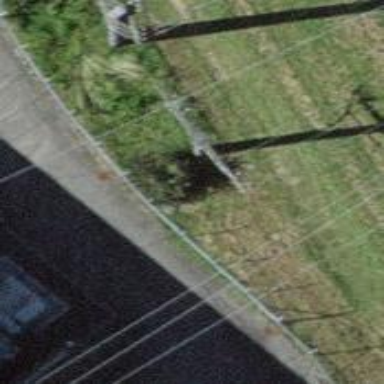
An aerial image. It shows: Power line is depicted.